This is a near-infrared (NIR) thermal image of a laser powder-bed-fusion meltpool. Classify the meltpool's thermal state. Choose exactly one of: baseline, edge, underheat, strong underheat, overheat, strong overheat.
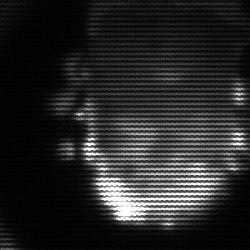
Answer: baseline